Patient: sex M, age 58
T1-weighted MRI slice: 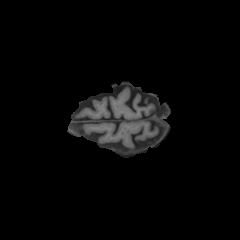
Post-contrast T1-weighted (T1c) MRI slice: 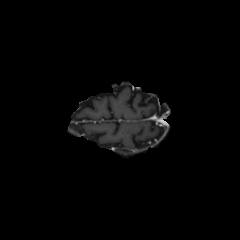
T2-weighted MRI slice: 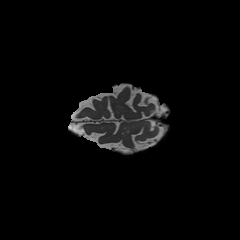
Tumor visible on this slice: no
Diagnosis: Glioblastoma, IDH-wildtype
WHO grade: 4